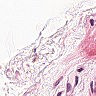
Metastatic tissue present: no